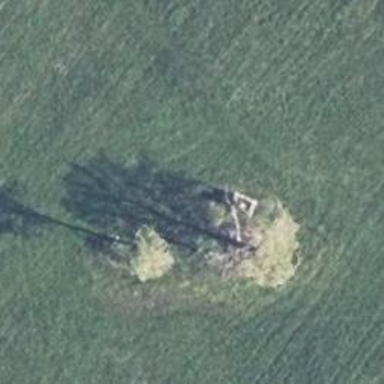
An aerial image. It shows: Hunting stand.